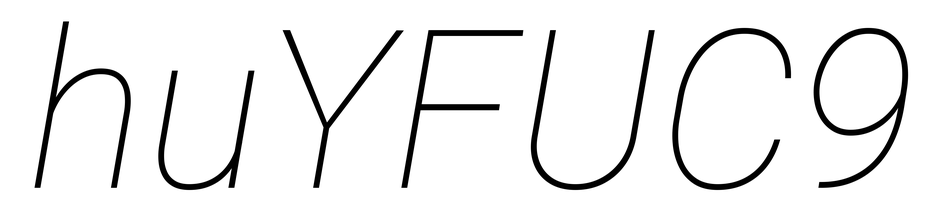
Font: Roboto-Italic_Thin_Italic